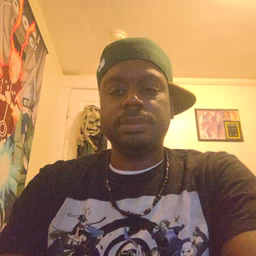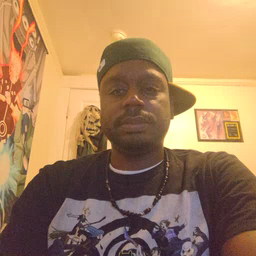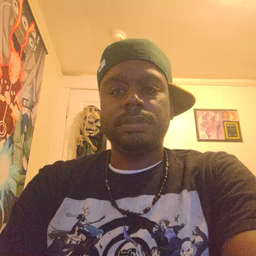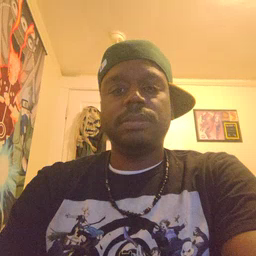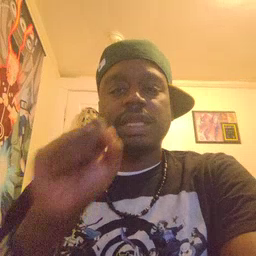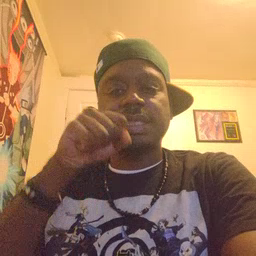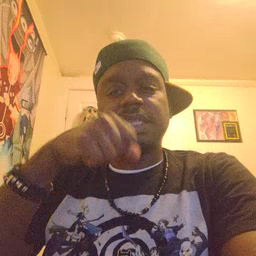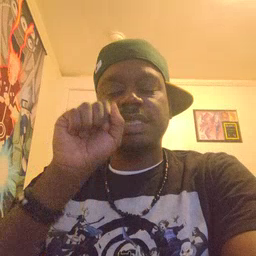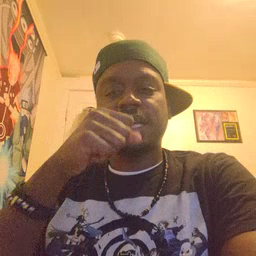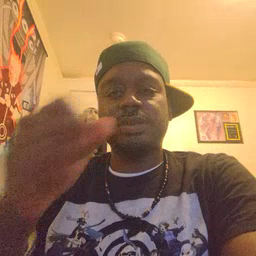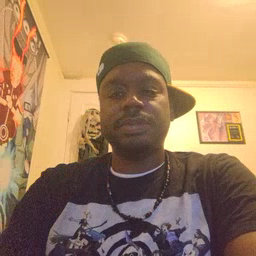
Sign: carrot